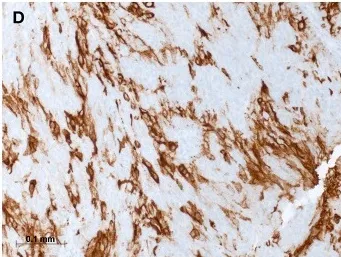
Immunostaining for PD-L1.
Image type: pathology (immunostaining)